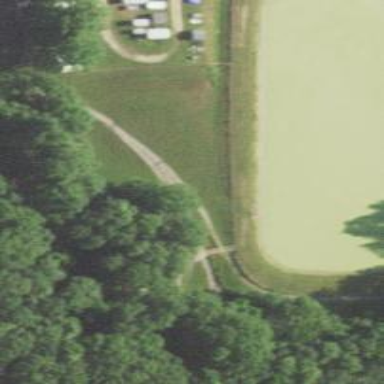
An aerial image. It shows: Miniature railway.